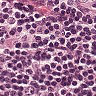
Metastatic tissue present: no